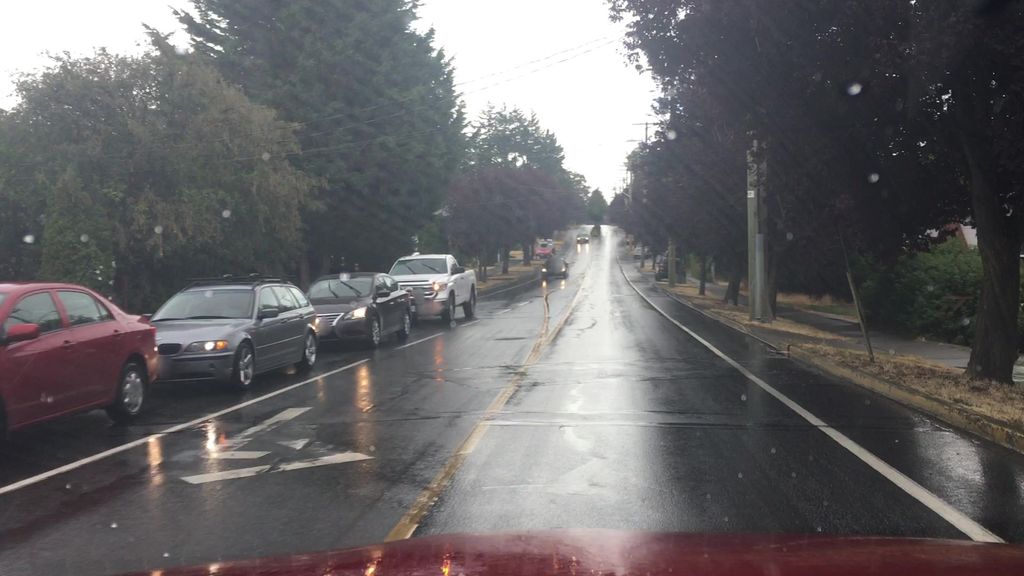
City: victoria